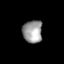
Tissue: lung
Cell type: Others
Senescence score: 0.2393
Nuclear area (px): 438
Mean DAPI intensity: 154.164